Question: What is the value of the measurement in the image?
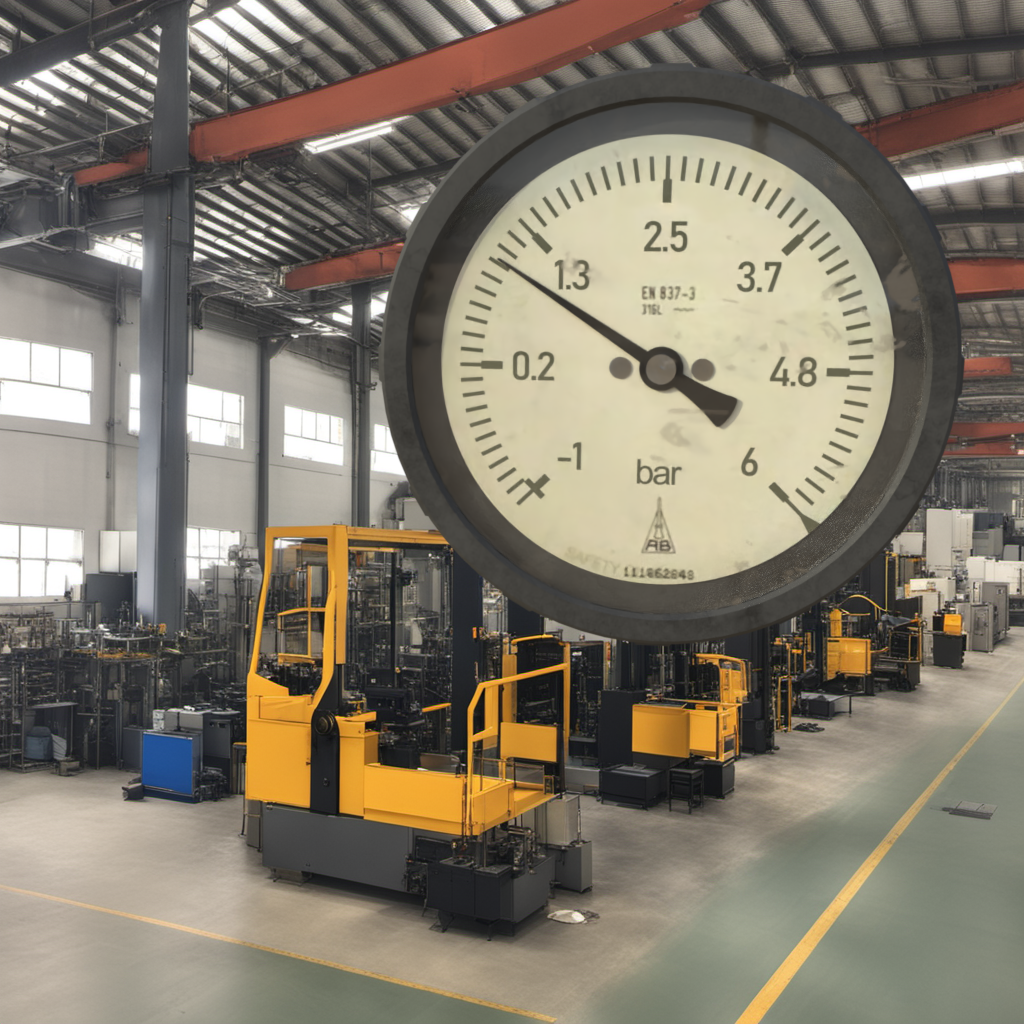
Answer: The result is 1.01
Question: What is the value range of the measurement in the image?
Answer: The range is from -1 to 6
Question: What is the minimum and maximum value range of the measurement in the image?
Answer: The minimum value is -1 and the maximum value is 6